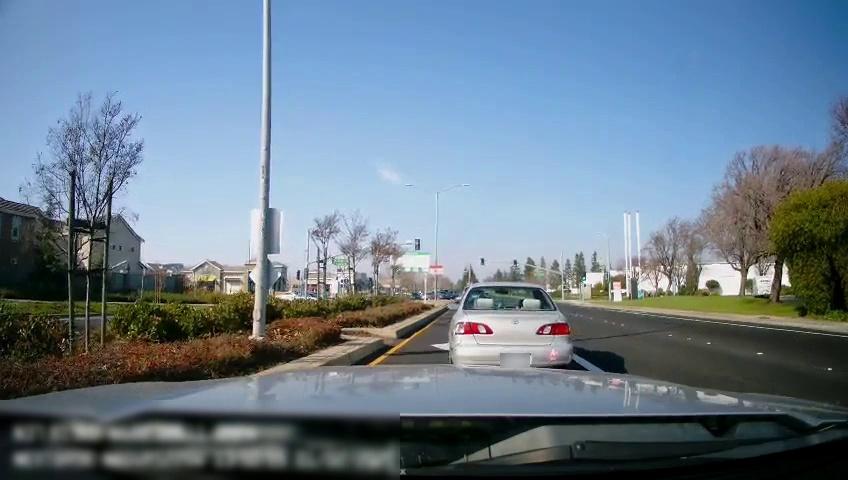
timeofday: Day
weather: Sunny
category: Drivable Space
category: Drivable Space
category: Vehicles | Car
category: Lanes | Current Lane
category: Lanes | Alternate Lane
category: Lanes | Current Lane
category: Lanes | Current Lane
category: Lanes | Opposite Lane
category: Traffic | Lights